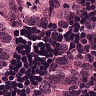
Metastatic tissue present: yes